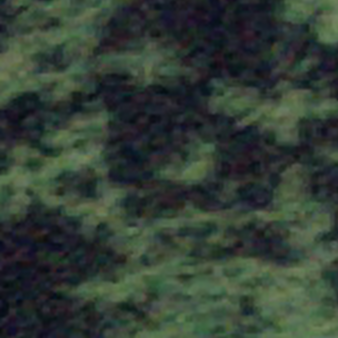
Label: other